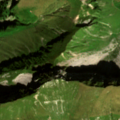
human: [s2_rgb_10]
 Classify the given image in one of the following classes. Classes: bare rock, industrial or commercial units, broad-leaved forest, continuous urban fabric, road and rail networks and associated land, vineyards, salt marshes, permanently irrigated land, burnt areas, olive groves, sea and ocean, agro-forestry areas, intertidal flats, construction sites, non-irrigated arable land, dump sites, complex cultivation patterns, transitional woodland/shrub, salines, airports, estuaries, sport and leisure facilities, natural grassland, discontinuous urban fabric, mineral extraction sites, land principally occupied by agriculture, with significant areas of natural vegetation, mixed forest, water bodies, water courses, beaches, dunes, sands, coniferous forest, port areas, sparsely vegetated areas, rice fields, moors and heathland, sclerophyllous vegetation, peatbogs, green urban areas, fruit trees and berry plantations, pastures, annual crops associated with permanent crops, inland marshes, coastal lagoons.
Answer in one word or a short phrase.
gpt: coniferous forest, natural grassland, bare rock